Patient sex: M
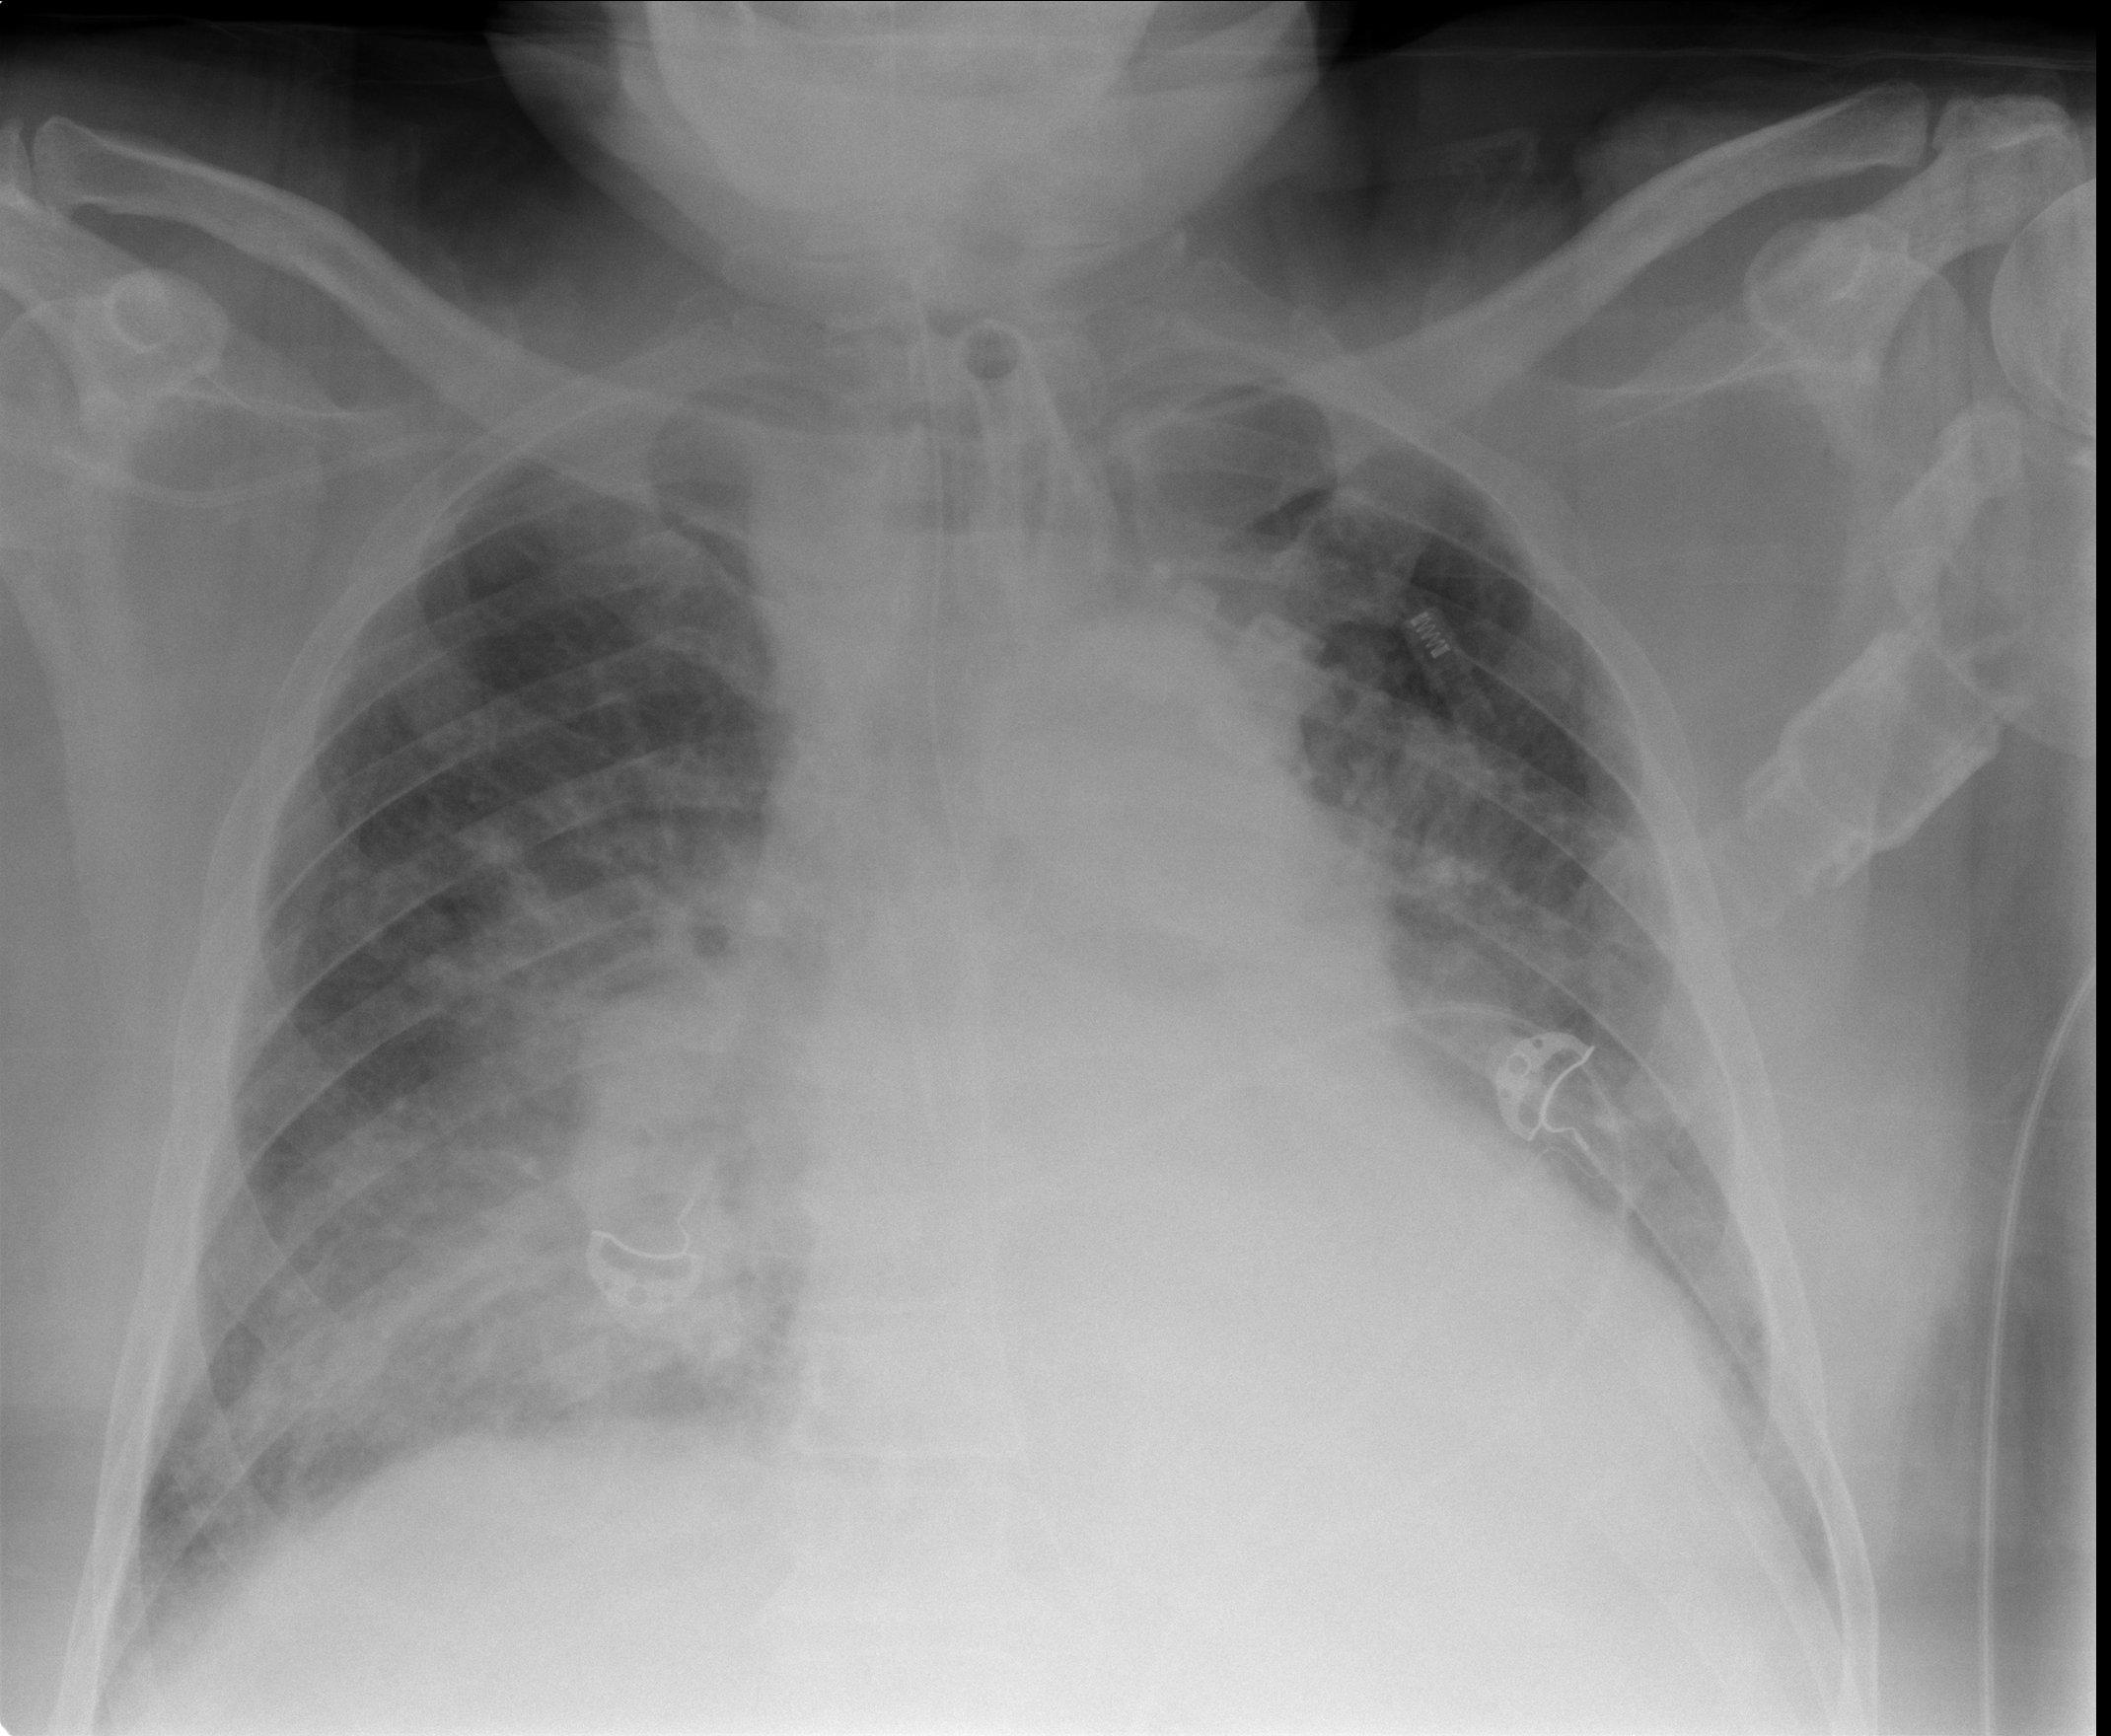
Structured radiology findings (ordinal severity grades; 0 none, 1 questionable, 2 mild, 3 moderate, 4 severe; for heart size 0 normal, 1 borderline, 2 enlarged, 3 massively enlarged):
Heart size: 2
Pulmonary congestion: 2
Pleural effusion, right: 0
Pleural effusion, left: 0
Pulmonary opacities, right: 3
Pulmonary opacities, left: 2
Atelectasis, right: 3
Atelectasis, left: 2